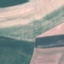
Land use / land cover: AnnualCrop